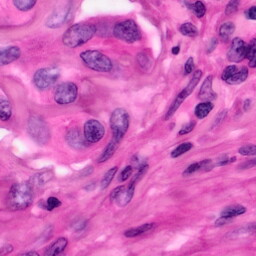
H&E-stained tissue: Pancreatic